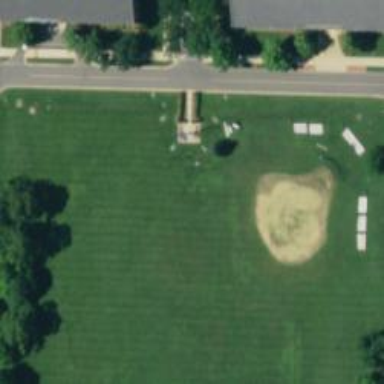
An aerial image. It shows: Historic cannon.